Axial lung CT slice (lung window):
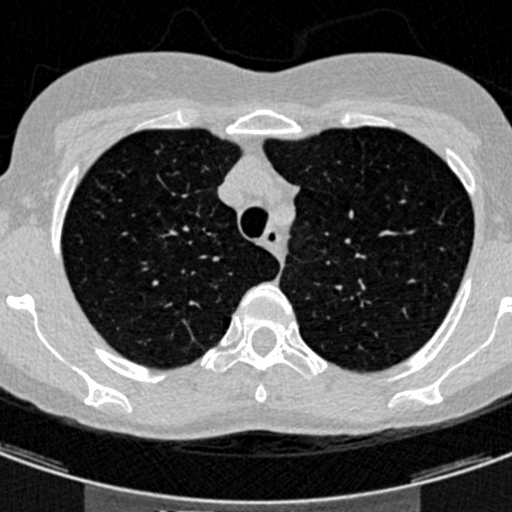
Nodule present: no